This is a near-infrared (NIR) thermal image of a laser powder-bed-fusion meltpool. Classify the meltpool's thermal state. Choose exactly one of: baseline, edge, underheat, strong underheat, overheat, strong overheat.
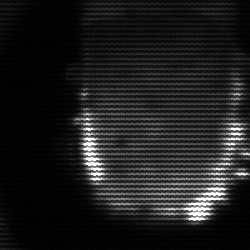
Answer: baseline